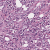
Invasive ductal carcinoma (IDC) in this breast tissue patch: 1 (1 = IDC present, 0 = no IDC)